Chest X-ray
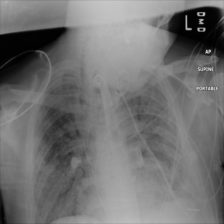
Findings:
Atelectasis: negative
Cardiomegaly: negative
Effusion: negative
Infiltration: negative
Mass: negative
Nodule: negative
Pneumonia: negative
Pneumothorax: negative
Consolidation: negative
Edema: negative
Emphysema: negative
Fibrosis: negative
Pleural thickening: negative
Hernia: negative